Interaction volume radius: 5 \u00c5
Interaction volume height: 10 \u00c5
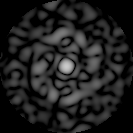
Disorder parameter: 0.7693